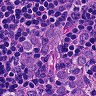
Metastatic tissue present: yes